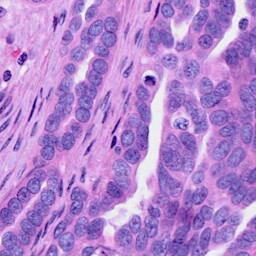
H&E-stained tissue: Ovarian